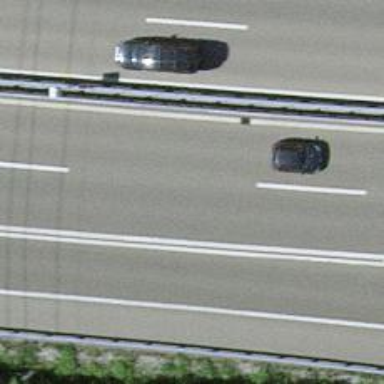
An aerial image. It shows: Motorway junction.